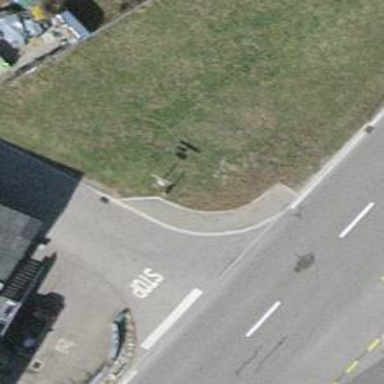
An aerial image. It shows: Asphalt sidewalk.